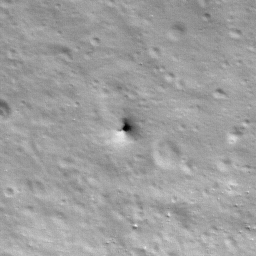
Pit: Stevinus 17
Host crater: Stevinus
Host type: impact_melt
Lunar coordinates: latitude -32.369, longitude 53.612